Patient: sex M, age 62
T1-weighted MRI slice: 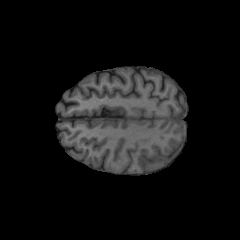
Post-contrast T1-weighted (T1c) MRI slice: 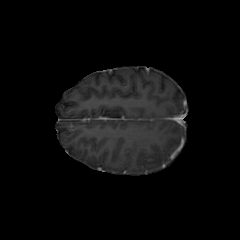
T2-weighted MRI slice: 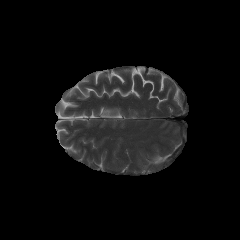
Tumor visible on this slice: yes
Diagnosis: Glioblastoma, IDH-wildtype
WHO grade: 4